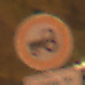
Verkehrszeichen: VerbotKraftfahrzeugeZuegeNichtSchneller25
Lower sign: SonstigeFahrzeugePersonengruppenFrei3
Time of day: Night
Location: Outdoor (Suburban)
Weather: PartlyCloudy
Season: NotSpecified
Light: Artificial